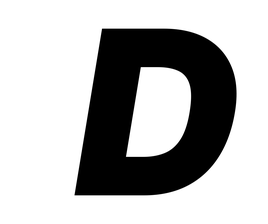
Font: Inter-Italic_Black_Italic